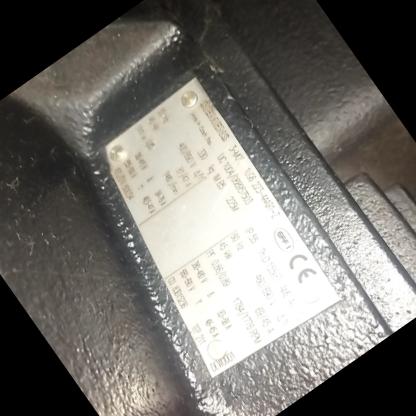
Klasa: tabliczka-znamionowa